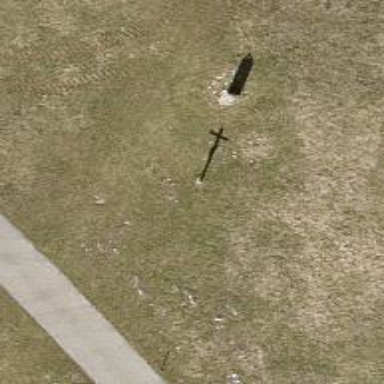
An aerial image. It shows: Guidepost providing information.